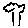
Label: tree